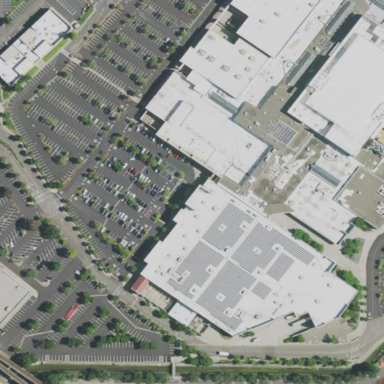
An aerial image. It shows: Retail building housing department store.